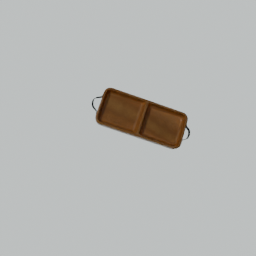
Label: tools